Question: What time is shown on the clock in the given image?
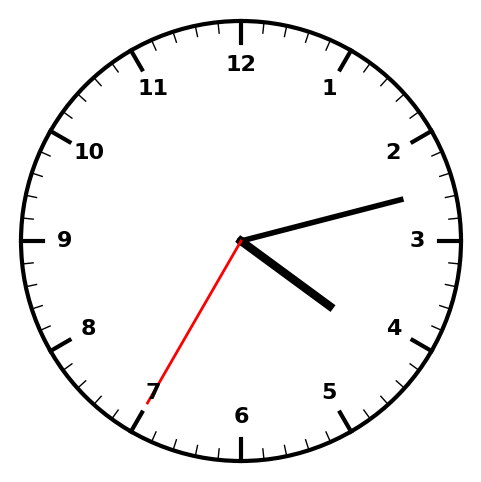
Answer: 04:12:35